Question: I used POST method in my form to submit the value. Here is my form code:
'''
<form action="{{ url('/') }}" method="POST">
<input type="hidden" name="value1" value="one" />
<input type="hidden" name="value2" value="two" />
<input type="submit" value="SEND!" />
</form>
'''
and router.php code:
'''
Route::get('/', function()
{
return View::make('index');
});
Route::post('/', function()
{
$data = Input::all();
var_dump($data);
});
'''
whether every time I pressed SEND button it shows the index file. When I tried commenting out the get method. Now it shows a 'MethodNotAllowedHttpException' error. On error message it shows that request method is GET

What should I do now? Is that a bug? Or something wrong in my script?
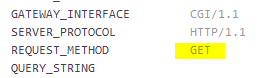
Answer: See <URL>.
What I have seen is that Laravel removes all trailing '/' from the URL by redirecting to the url without '/' with code 301. Your browser will be follow this redirection with a GET request instead of a new POST request.
I had the same issue when posting to any url with a trailing '/'. Why don't you process the post at another url like '/post' to see if this is really the issue?